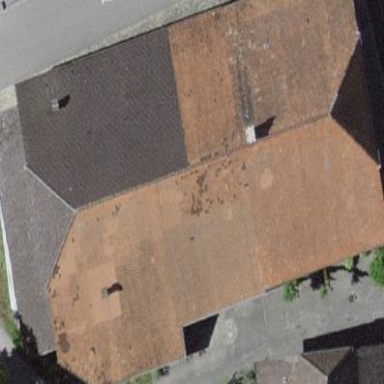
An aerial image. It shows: Farm building with half-hipped roof shape.